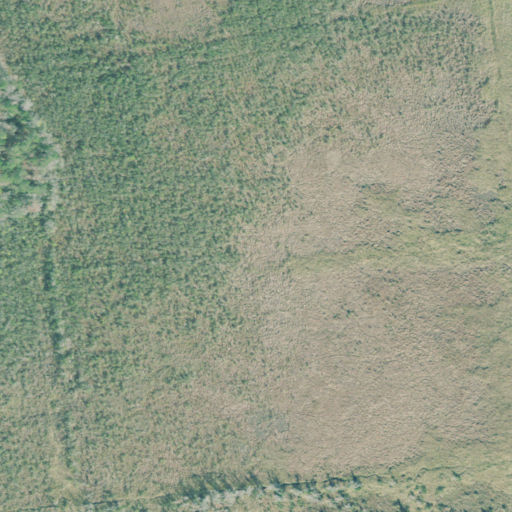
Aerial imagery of island in Georgia named Monkey Island containing woody wetlands and herbaceous wetlands